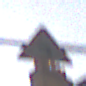
Verkehrszeichen: KurveLinks
Umgebung: Outdoor, Urban
Tageszeit: MorningAfternoon
Wetter: Overcast
Licht: Natural
Jahreszeit: NotSpecified
Kontrast: LowContrast